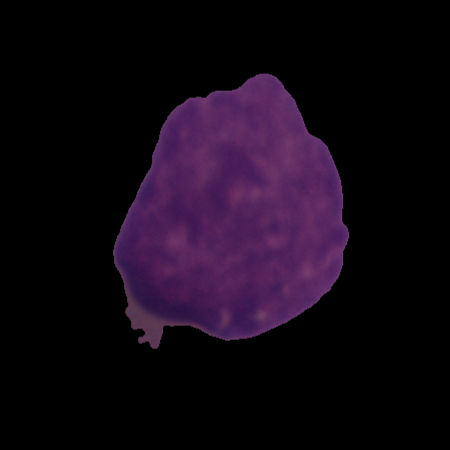
Label: cancer